Question: I'm refactoring/enhancing an build step and am hitting a version compatibility issue between my dev/debugging environment, which is running Groovy 2.3.7, and the version deployed by the groovy-plugin autoinstaller to the slave. We have that set to the relatively stale 2.0.6. The upshot is that I can't use this very handy 2.3+ AST annotation on the Jenkins slave:
'''
file:/C:/Jenkins/workspace/Foo/bar/com/ns1/ns2/MyClass.groovy: 13: unable to resolve class groovy.transform.Sortable
@ line 13, column 1.
import groovy.transform.Sortable
^
1 error
'''
What is the path of least resistance to upgrade the slave's Groovy to 2.3.7 or higher? Of note is the autoinstaller only goes up to 2.2.1. (If that's even a viable option here.)

Our Jenkins Groovy plugin is at the latest version, 1.24, and the Jenkins master is at 1.580.1.
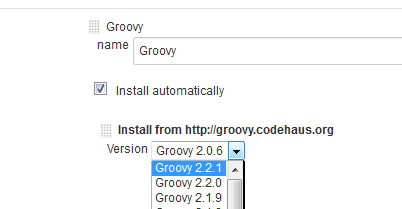
Answer: Well that was simpler than expected. You can simply kill the <URL> installer and point to a fresher repo URL directly by adding a new like so:

Upon job execution the autoinstaller will delete the old Groovy install and unpack the new one. I'm pretty sure it will check timestamps/hashes/something so as not to override the install with the same version on the next run.